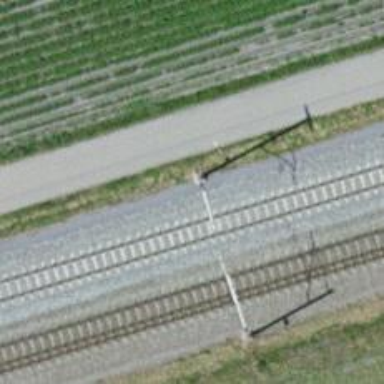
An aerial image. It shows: Power pole.